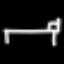
Label: bed